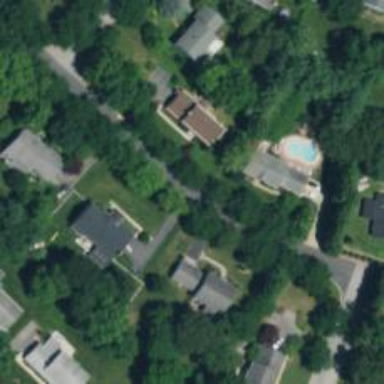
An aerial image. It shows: Driveway.